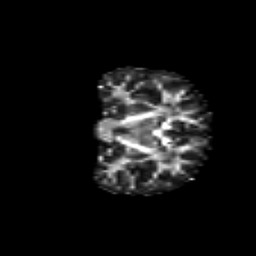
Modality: FA
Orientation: coronal
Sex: female
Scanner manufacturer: siemens
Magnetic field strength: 3 T
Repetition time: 5 s
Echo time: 0.071 s